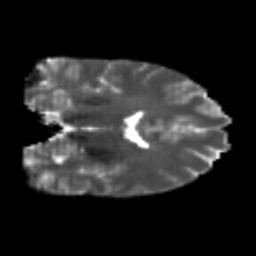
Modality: T2w
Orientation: coronal
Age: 24
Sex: male
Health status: healthy
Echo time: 0.074 s